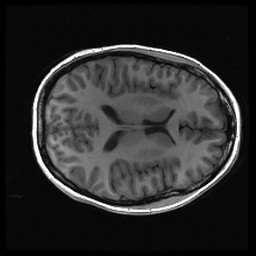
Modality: inplaneT1
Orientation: axial